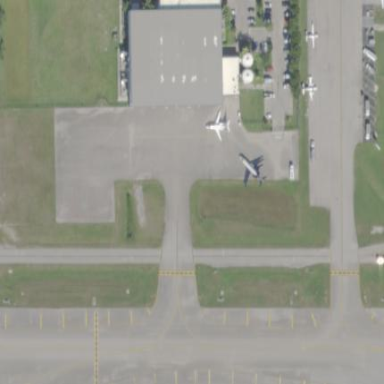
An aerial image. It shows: Apron at the airport.